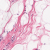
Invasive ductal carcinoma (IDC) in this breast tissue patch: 0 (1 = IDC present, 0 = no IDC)